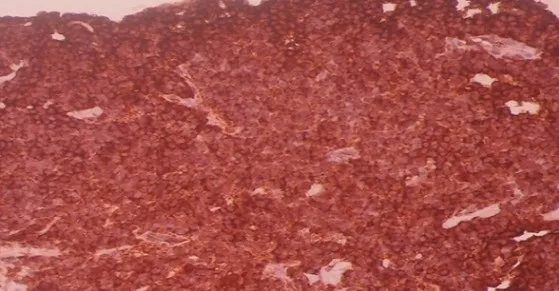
Immunohistochemistry, chromogranin A.
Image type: pathology (immunostaining)